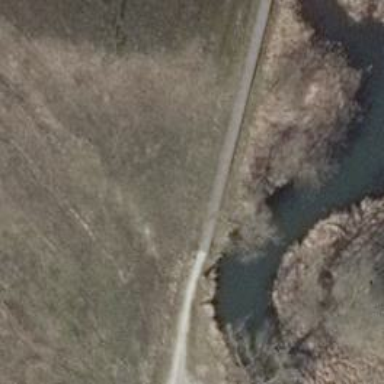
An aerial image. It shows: Path leading to bridge.